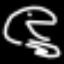
Label: frog